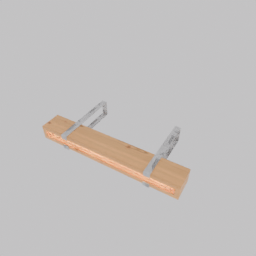
Label: lighting